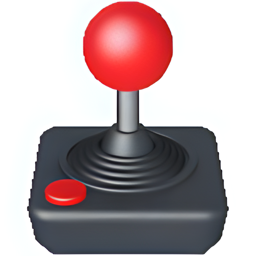
Name: joystick
Emoji: 🕹
Group: Activities
Sub-group: game